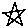
Label: star